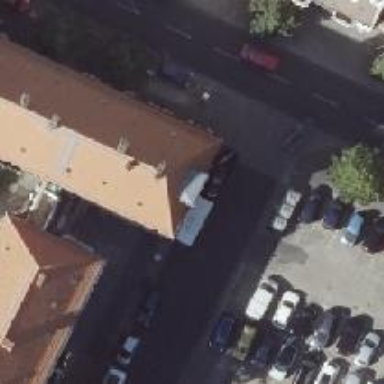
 there is parallel on-street parking lane."